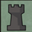
Piece: bR